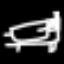
Label: bed